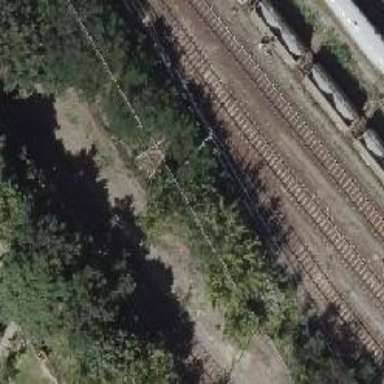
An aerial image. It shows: Railway switch.